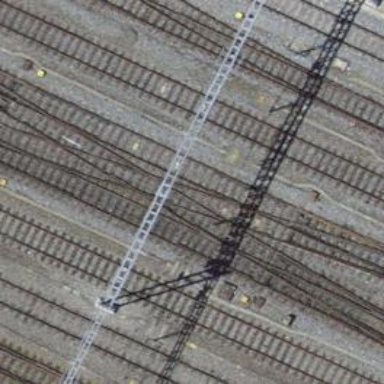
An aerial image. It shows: Railway crossing.